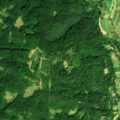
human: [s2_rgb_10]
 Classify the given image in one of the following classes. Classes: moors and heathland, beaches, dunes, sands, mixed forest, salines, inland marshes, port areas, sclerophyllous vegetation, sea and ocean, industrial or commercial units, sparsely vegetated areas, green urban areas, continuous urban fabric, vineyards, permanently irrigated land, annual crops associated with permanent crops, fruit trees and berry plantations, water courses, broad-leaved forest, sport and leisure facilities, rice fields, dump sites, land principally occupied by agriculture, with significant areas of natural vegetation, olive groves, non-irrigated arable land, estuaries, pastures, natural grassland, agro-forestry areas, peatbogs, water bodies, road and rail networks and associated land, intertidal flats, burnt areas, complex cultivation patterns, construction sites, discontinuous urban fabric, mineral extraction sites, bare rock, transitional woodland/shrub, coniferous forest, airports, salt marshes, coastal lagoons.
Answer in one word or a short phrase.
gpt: complex cultivation patterns, land principally occupied by agriculture, with significant areas of natural vegetation, broad-leaved forest, transitional woodland/shrub